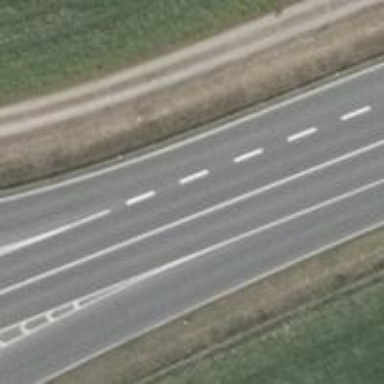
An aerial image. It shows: Asphalt motorway categorized as trunk road.